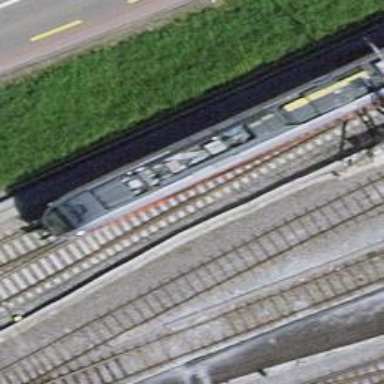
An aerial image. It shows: Single railway track with electrified contact line.